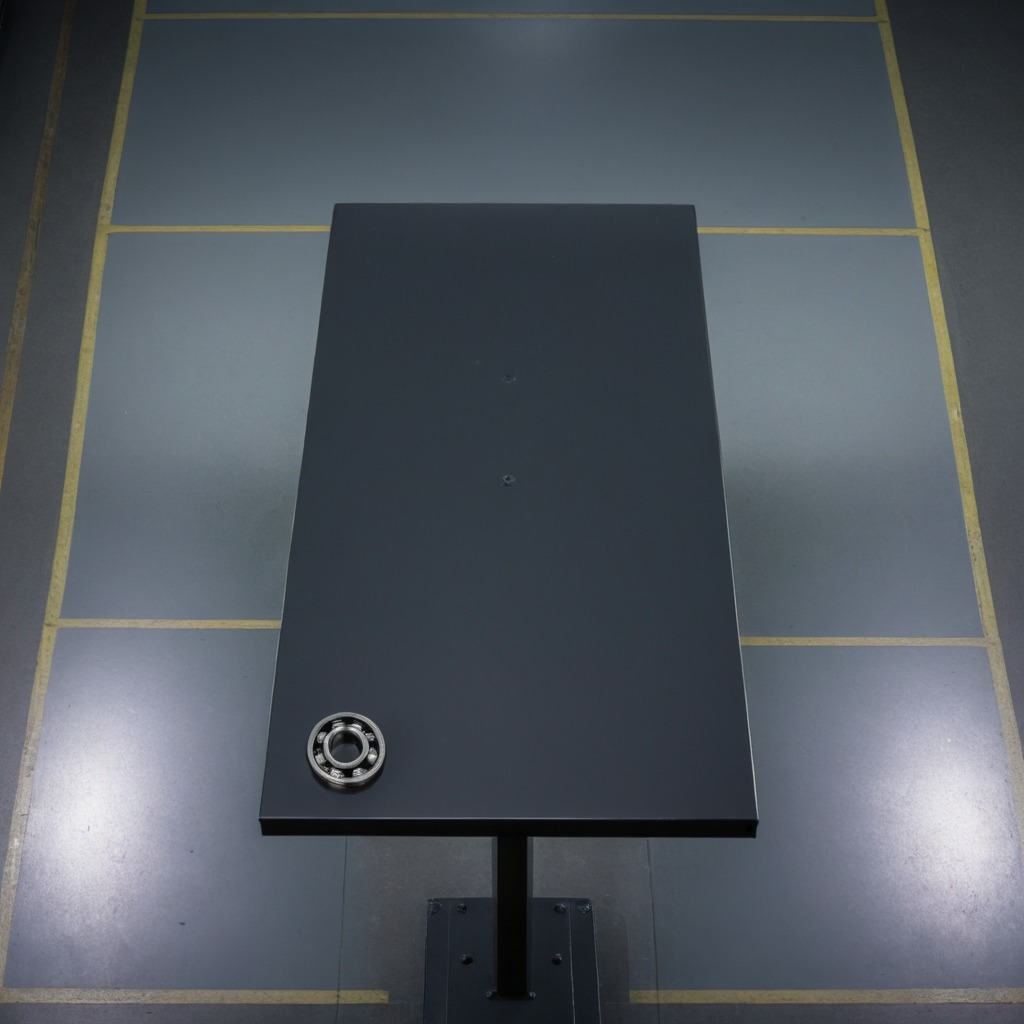
A metal ball bearing is lying on the tabletop.